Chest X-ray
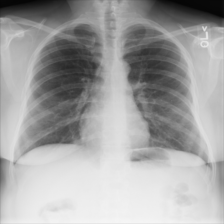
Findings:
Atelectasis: negative
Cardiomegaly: negative
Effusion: negative
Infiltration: negative
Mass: negative
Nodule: negative
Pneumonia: negative
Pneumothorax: negative
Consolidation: negative
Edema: negative
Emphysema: negative
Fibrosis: negative
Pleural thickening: negative
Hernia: negative